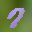
Label: 7